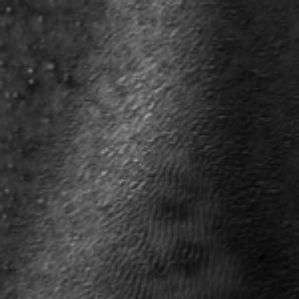
Label: frost